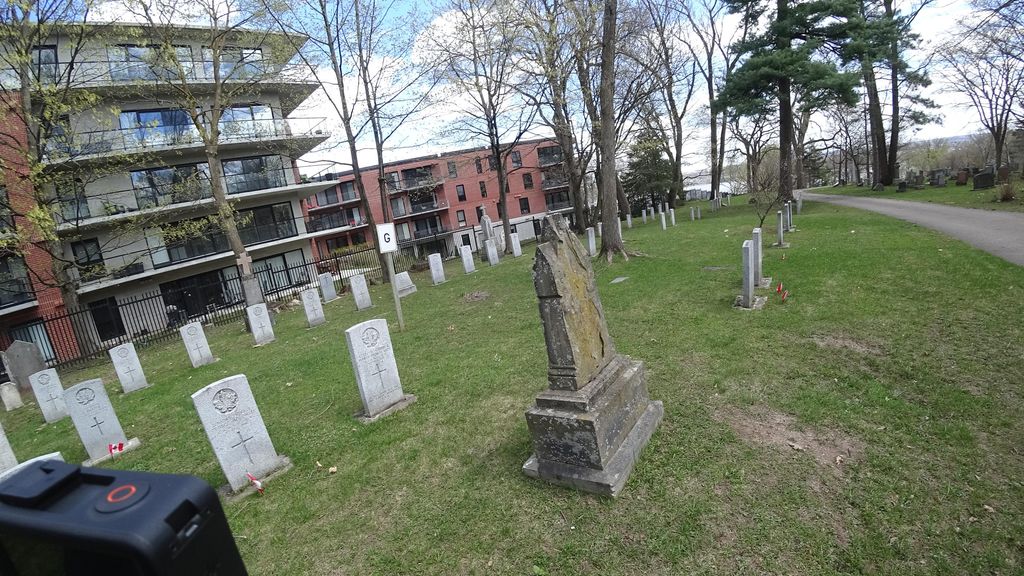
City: quebec_city